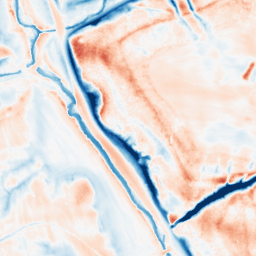
Category: trend_removal
Decomposition family: local_polynomial
Decomposition parameters: window_size: 31
degree: 2
Upsampling method: cubic_mitchell
Upsampling parameters: scale: 2
Upsampling scale: 2